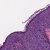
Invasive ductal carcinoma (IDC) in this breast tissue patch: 0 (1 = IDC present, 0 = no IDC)